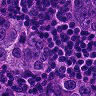
Metastatic tissue present: yes